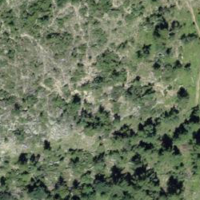
EUNIS habitat code: 23
Species observed at this site:
Melanargia galathea